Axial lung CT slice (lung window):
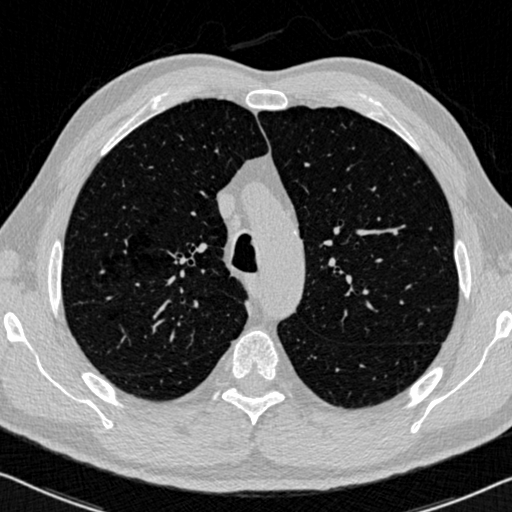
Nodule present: no